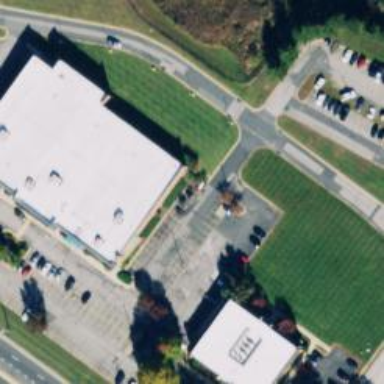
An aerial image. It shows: Building housing bowling alley.